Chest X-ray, PA view. Patient: 50 years old, sex M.
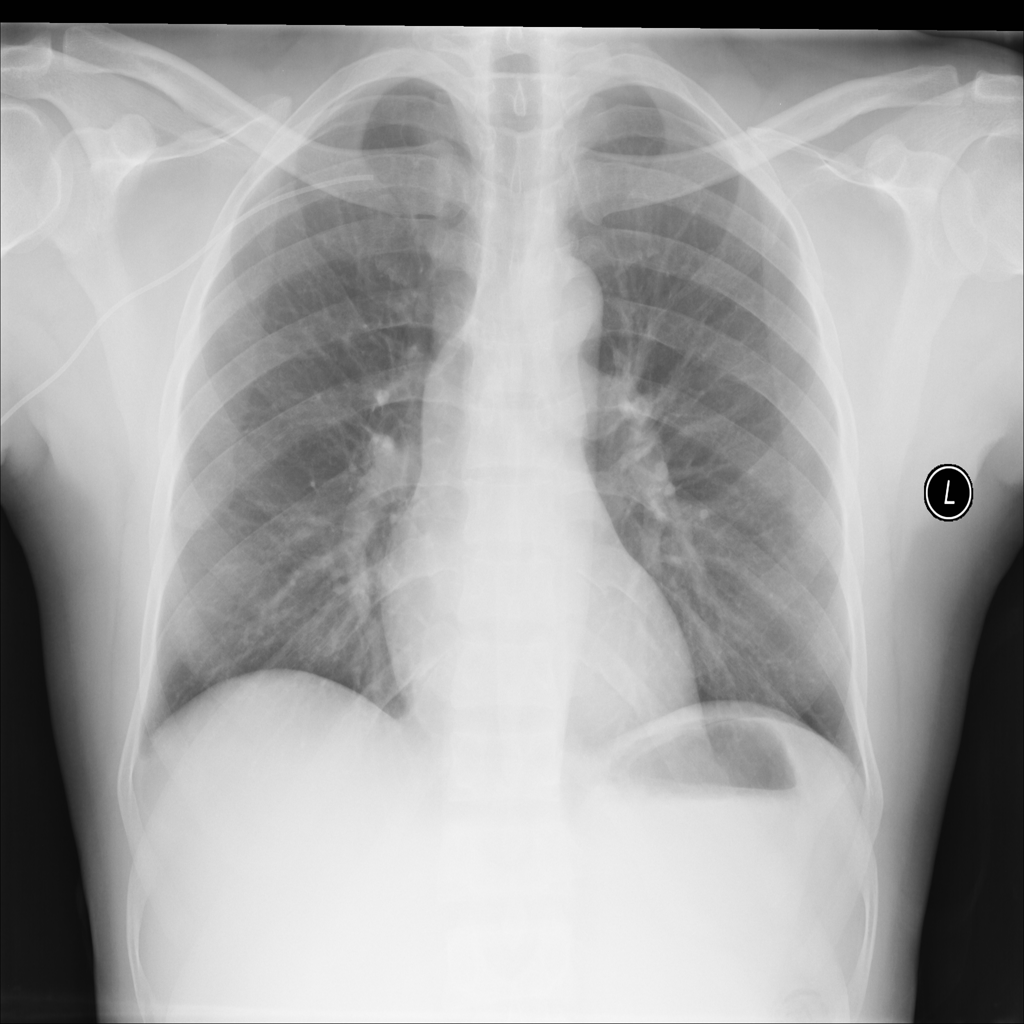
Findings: No Finding